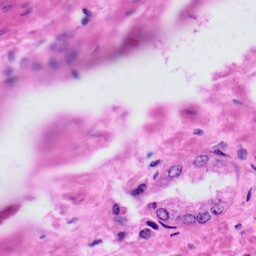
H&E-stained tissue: Prostate